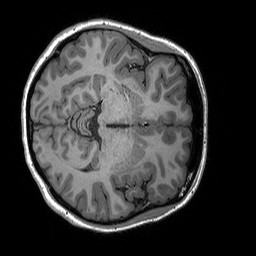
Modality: T1w
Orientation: axial
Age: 21
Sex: female
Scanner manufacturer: siemens
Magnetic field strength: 3 T
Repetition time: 2.3 s
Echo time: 0.00298 s